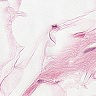
Metastatic tissue present: no